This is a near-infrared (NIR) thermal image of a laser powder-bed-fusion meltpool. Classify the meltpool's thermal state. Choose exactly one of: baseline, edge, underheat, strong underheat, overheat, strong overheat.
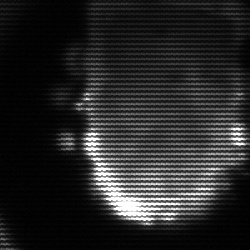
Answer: baseline